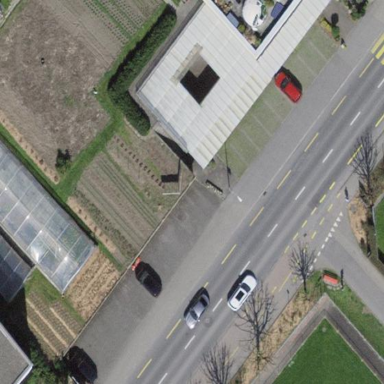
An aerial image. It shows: Street side parking area.